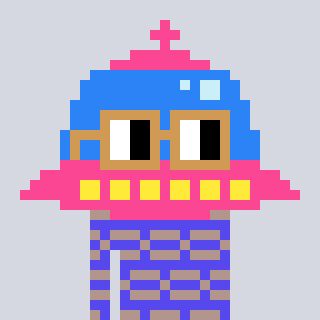
a pixel art character with square brown glasses, a ufo-shaped head and a computerblue-colored body on a cool background